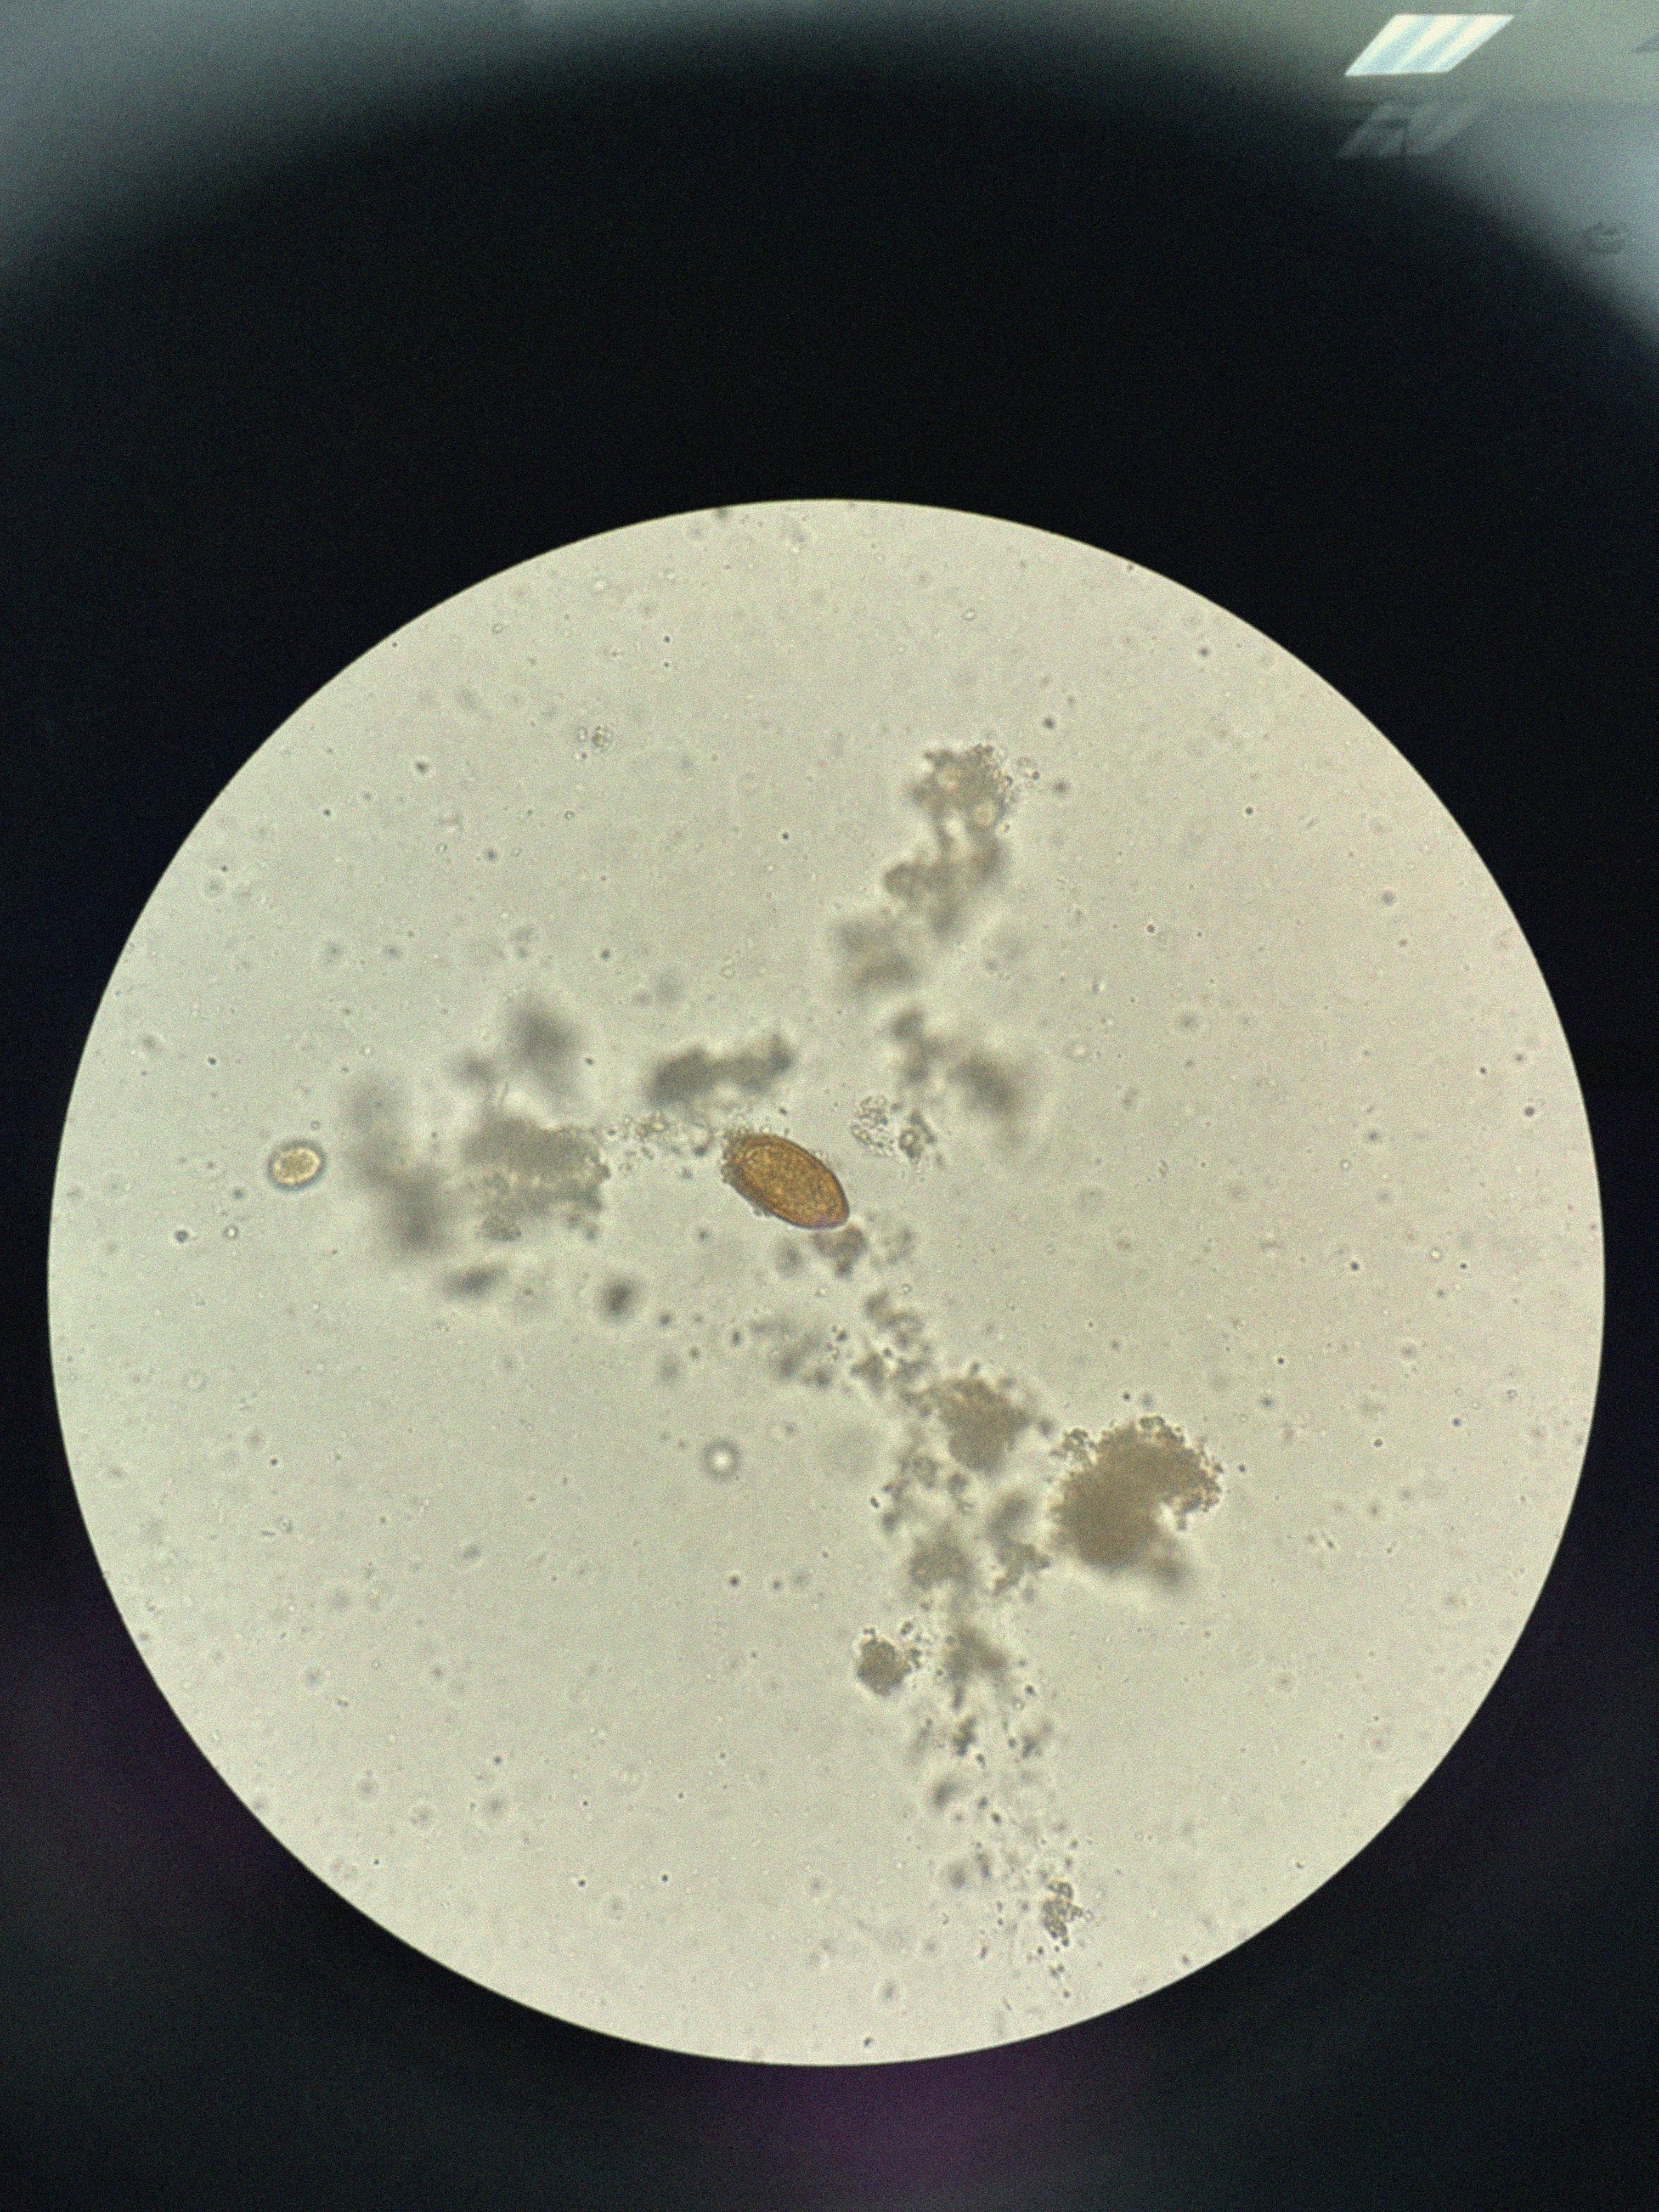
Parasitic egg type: Trichuris trichiura